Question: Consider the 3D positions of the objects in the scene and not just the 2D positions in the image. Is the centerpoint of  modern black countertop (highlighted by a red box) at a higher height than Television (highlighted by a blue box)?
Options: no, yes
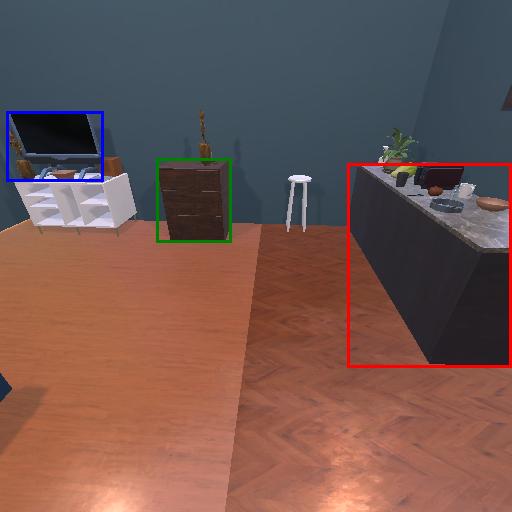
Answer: no